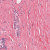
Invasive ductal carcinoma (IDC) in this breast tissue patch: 0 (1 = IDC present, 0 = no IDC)